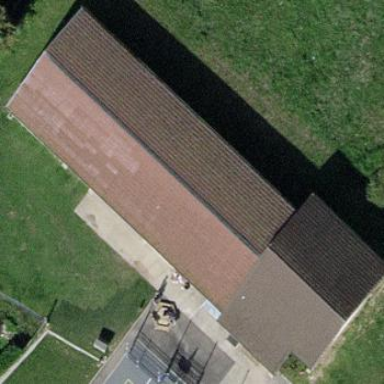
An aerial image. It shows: School building.